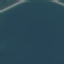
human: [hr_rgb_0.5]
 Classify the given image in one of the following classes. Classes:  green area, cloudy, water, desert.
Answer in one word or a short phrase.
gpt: water